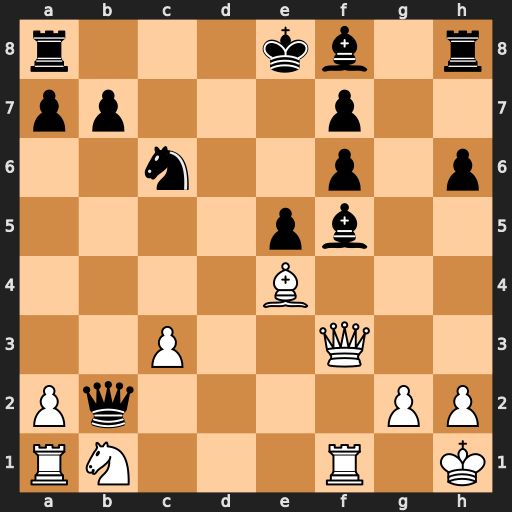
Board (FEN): r3kb1r/pp3p2/2n2p1p/4pb2/4B3/2P2Q2/Pq4PP/RN3R1K
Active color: w
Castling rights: kq
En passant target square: -
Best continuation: Bxc6+ bxc6 Qxc6+ Bd7 Qxa8+